Interaction volume radius: 10 \u00c5
Interaction volume height: 15 \u00c5
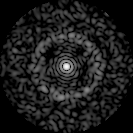
Disorder parameter: 0.847